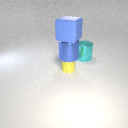
small yellow rubber cylinder in front of large cyan metal cylinder